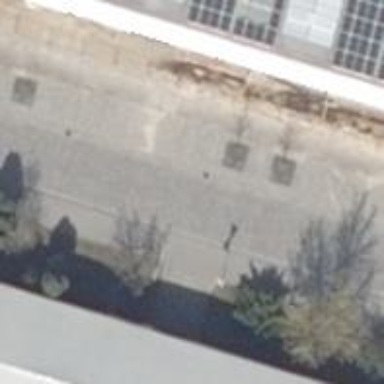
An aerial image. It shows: Footway along the road.